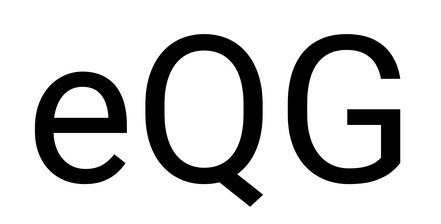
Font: Roboto_Regular